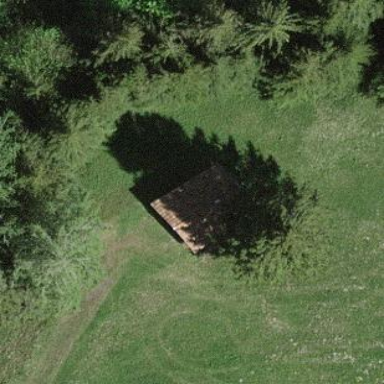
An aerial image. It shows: Barn.